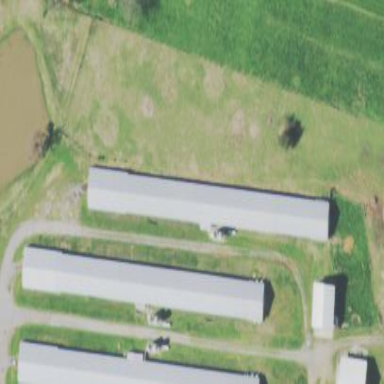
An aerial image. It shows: Poultry farmyard is depicted in the image.